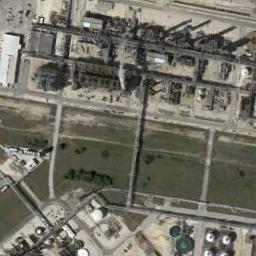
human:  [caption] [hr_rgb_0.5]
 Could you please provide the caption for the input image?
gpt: The industrial area has lots of industrial equipment and some workshops and a dry river bed is also in the industrial area .

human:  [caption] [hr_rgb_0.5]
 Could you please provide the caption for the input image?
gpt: There are many paths around the industrial area .

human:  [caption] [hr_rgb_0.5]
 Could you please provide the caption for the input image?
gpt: Many houses of different shapes are in the industrial area .

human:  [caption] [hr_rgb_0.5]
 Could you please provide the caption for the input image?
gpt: In an industrial area, There are factories, Roads and some large-scale open-air machinery and equipment, Metal tanks, Pipelines, Etc .

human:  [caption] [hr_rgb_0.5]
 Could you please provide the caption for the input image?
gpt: There are some buildings and pipelines on the industrial area .